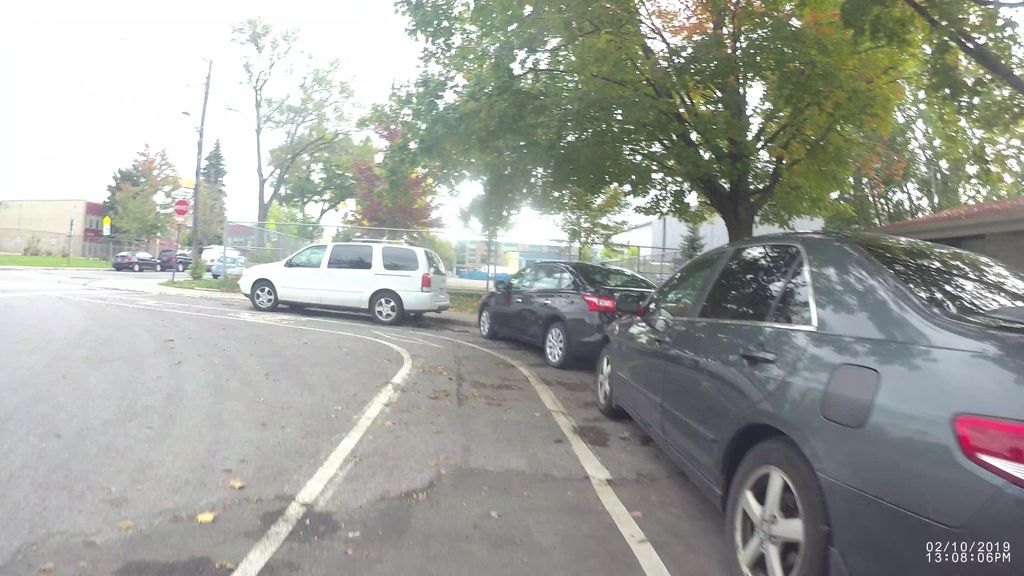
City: montreal